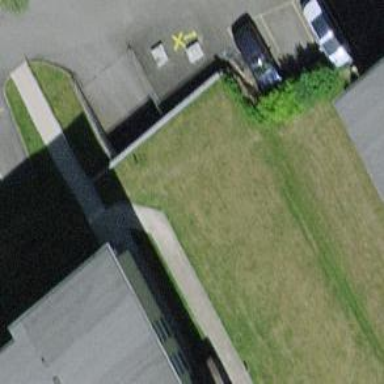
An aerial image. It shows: Parking area.